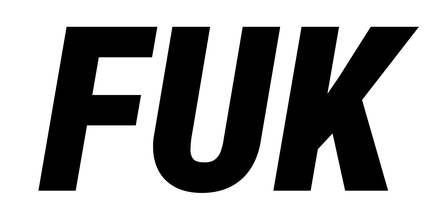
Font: Roboto-Italic_Condensed_Black_Italic